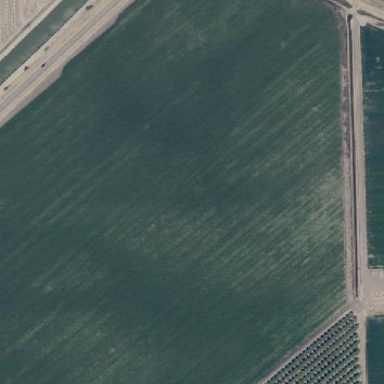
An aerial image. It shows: Farmland with field cropland.